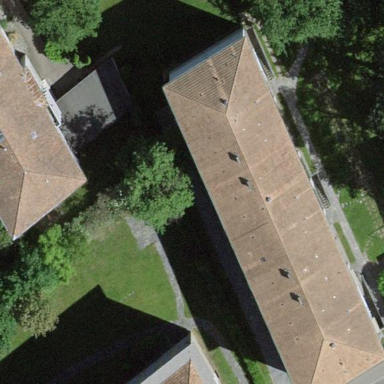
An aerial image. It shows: Building with apartments featuring hipped roof made of roof tiles.